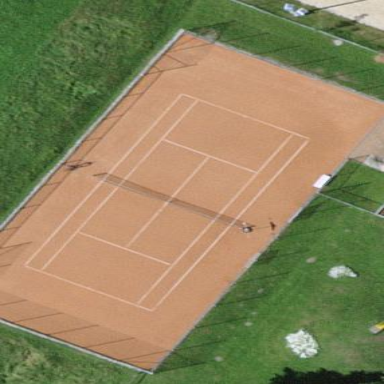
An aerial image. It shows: Tennis court on pitch designated for leisure land.